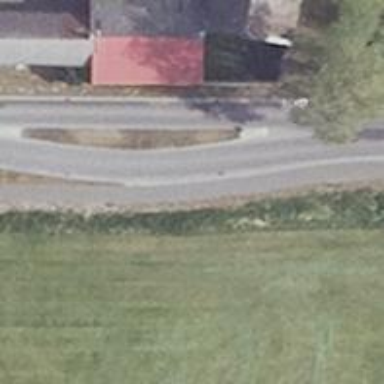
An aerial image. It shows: Chicane for traffic calming.